Brain MRI, t2w sequence, axial 2D slice.
Patient: age 33, sex F, weight 95 kg, height 1.95 m
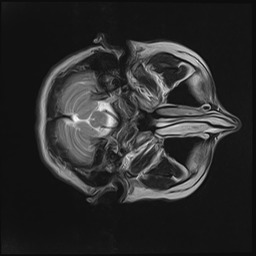